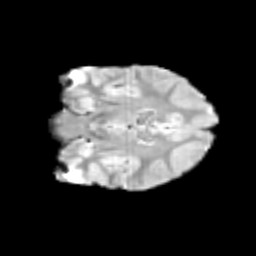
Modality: T2w
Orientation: coronal
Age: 12
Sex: male
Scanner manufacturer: siemens
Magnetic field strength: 3 T
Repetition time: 3.8 s
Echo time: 0.07 s